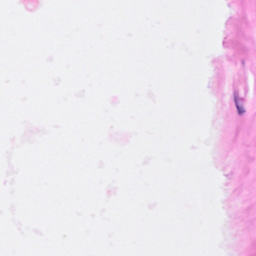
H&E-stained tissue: Breast